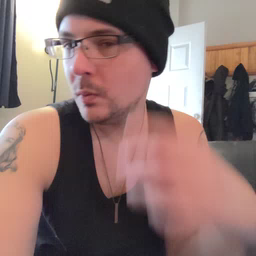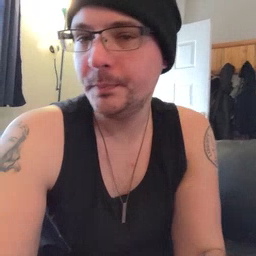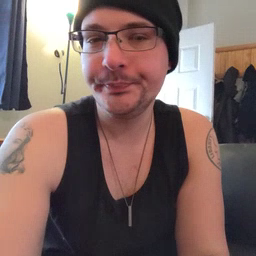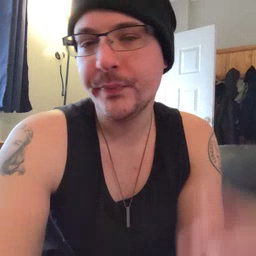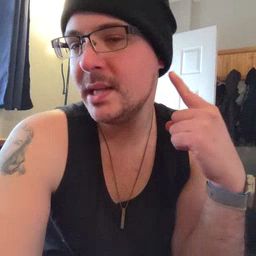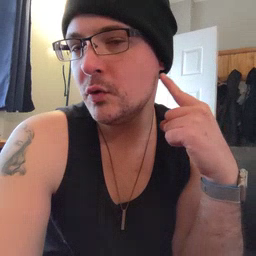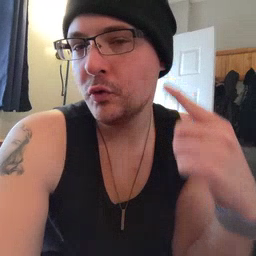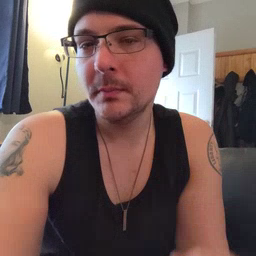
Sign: ear